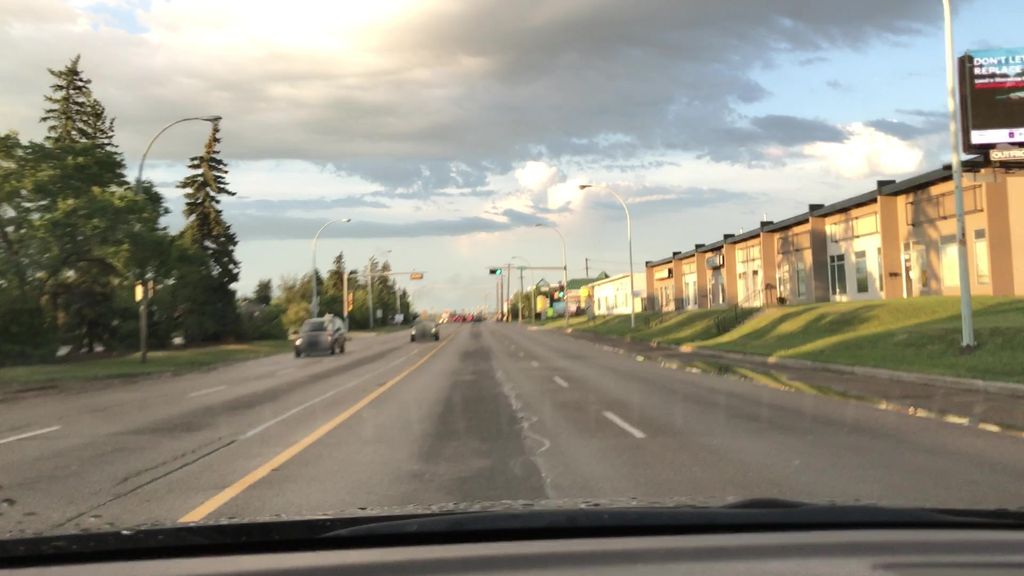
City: edmonton